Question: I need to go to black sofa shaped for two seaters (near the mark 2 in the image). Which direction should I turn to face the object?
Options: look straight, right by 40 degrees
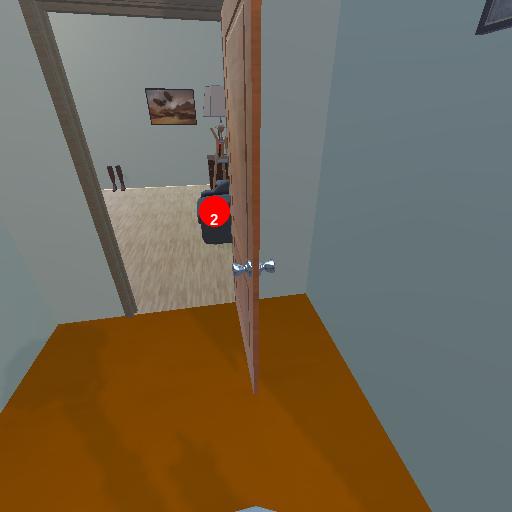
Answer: look straight